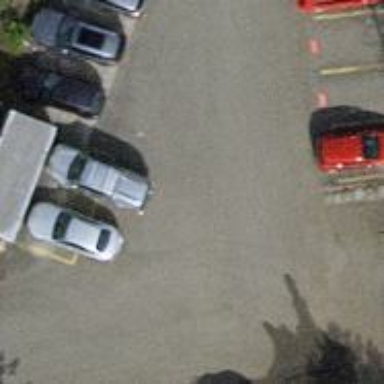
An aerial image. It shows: Car-sharing service available at this location.